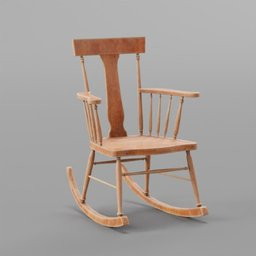
Label: furniture